Question: friends
i want to display this screen from my application of google map builtin application.

my function
'''
String url = "http://maps.google.com/maps?f=d&hl=en&saddr=" + lat + ","
+ longi + "&daddr=" + bankDetail.getCoordinates() + "&dirflg=t";
Intent i = new Intent(Intent.ACTION_VIEW);
i.setData(Uri.parse(url));
startActivity(i);
'''
it show mentioned screen in emulator but not in phone.
any one guide me what mistake am i doing here?
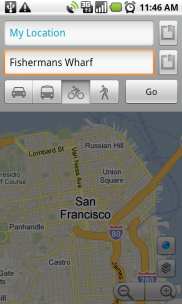
Answer: google only display that screen if route is not found. otherwise it displays that route mentioned in parameter directly.(so it is not possible according to my research).